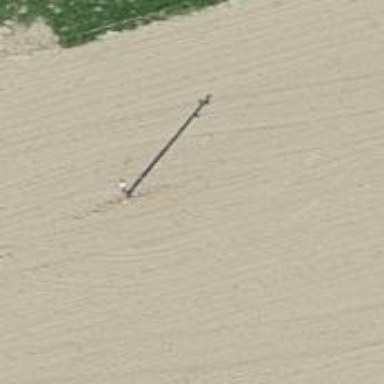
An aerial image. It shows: Power pole.